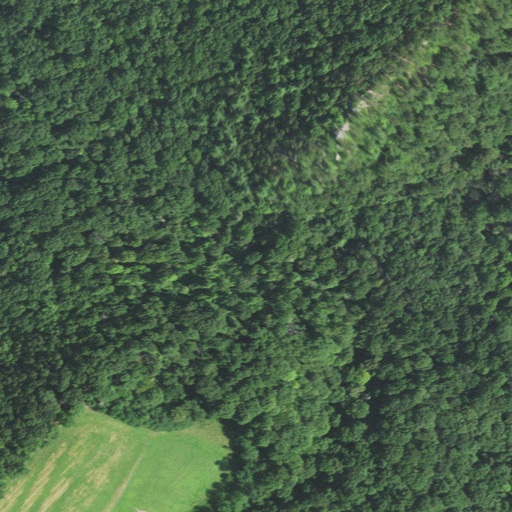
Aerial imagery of gap in West Virginia named Staacks Gap containing deciduous forest, mixed forest, grassland, pasture, and evergreen forest